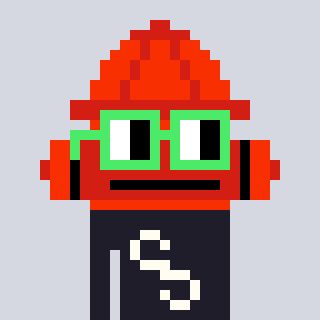
a pixel art character with square light green glasses, a fire hydrant-shaped head and a grayscale-colored body on a cool background